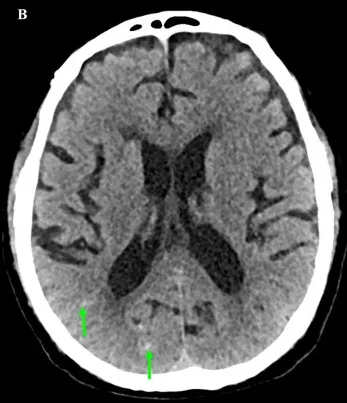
Axial sections of non-contrast brain computed tomography. (B) Subarachnoid hemorrhage was almost absorbed on hospital day 23 (March 6, 2020).
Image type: radiology (ct)